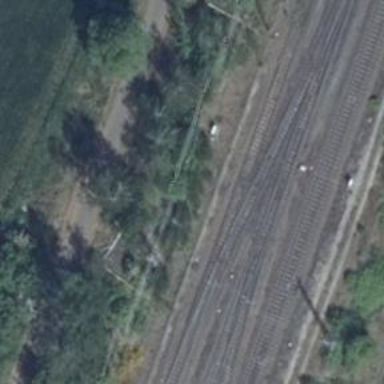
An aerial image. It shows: Rail yard with electrified contact lines for railway operations.